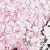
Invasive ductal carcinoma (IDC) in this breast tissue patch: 0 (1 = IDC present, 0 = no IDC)